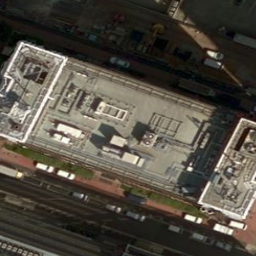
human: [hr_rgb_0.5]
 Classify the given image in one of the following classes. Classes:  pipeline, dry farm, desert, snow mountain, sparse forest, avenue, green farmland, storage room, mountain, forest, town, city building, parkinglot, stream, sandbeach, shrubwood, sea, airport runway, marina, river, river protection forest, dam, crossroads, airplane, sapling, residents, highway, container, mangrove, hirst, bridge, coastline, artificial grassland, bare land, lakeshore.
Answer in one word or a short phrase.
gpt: city building